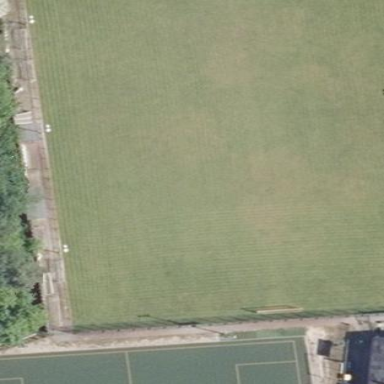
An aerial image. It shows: Soccer pitch for outdoor sports and leisure activities.